Interaction volume radius: 5 \u00c5
Interaction volume height: 20 \u00c5
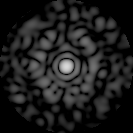
Disorder parameter: 0.819